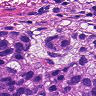
Metastatic tissue present: yes